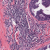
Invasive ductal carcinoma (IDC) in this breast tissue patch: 0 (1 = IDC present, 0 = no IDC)